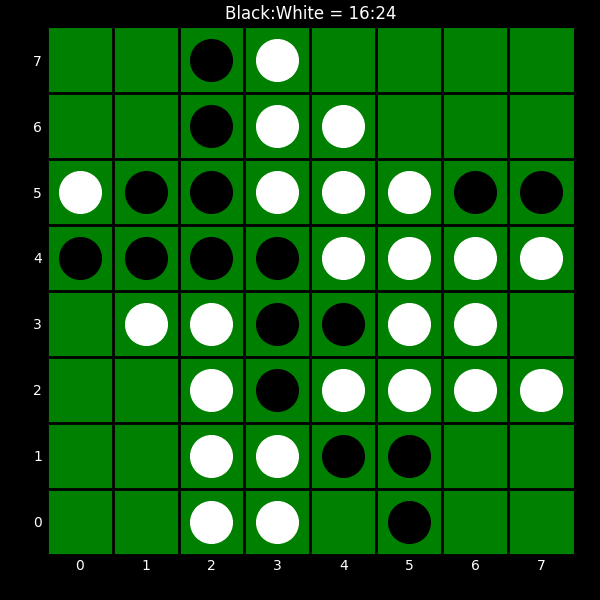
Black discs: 16
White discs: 24